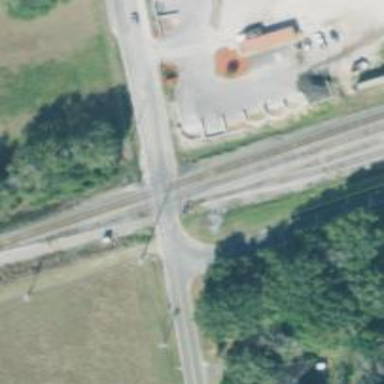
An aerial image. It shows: Level crossing with lights at railway intersection.